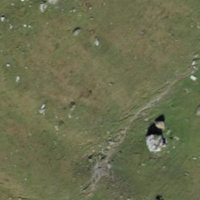
EUNIS habitat code: 23
Species observed at this site:
Traunsteinera globosa